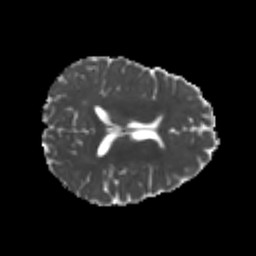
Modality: MD
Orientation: axial
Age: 21
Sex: female
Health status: healthy
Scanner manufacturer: philips
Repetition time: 7.388 s
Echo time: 0.08599 s